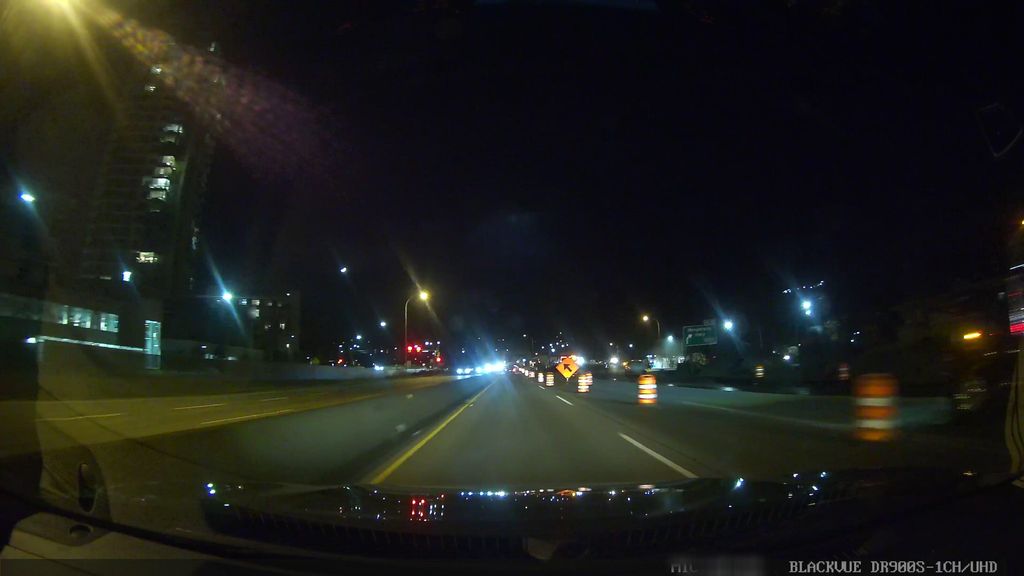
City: vancouver